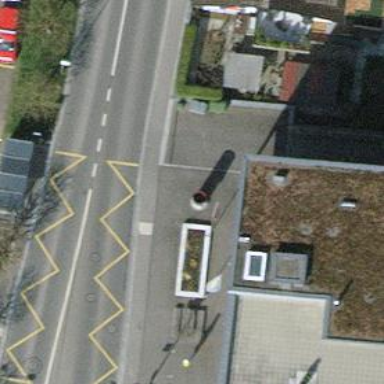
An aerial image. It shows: Platform for public transport is situated by the road.